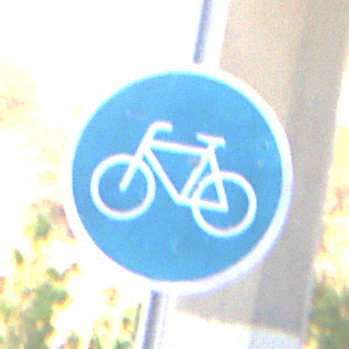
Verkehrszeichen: Radweg
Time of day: Midday
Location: Roofed (Underpass)
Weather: Clear
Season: NotSpecified
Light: Natural